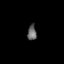
Tissue: lung
Cell type: Others
Senescence score: 0.241
Nuclear area (px): 134
Mean DAPI intensity: 102.44